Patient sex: F
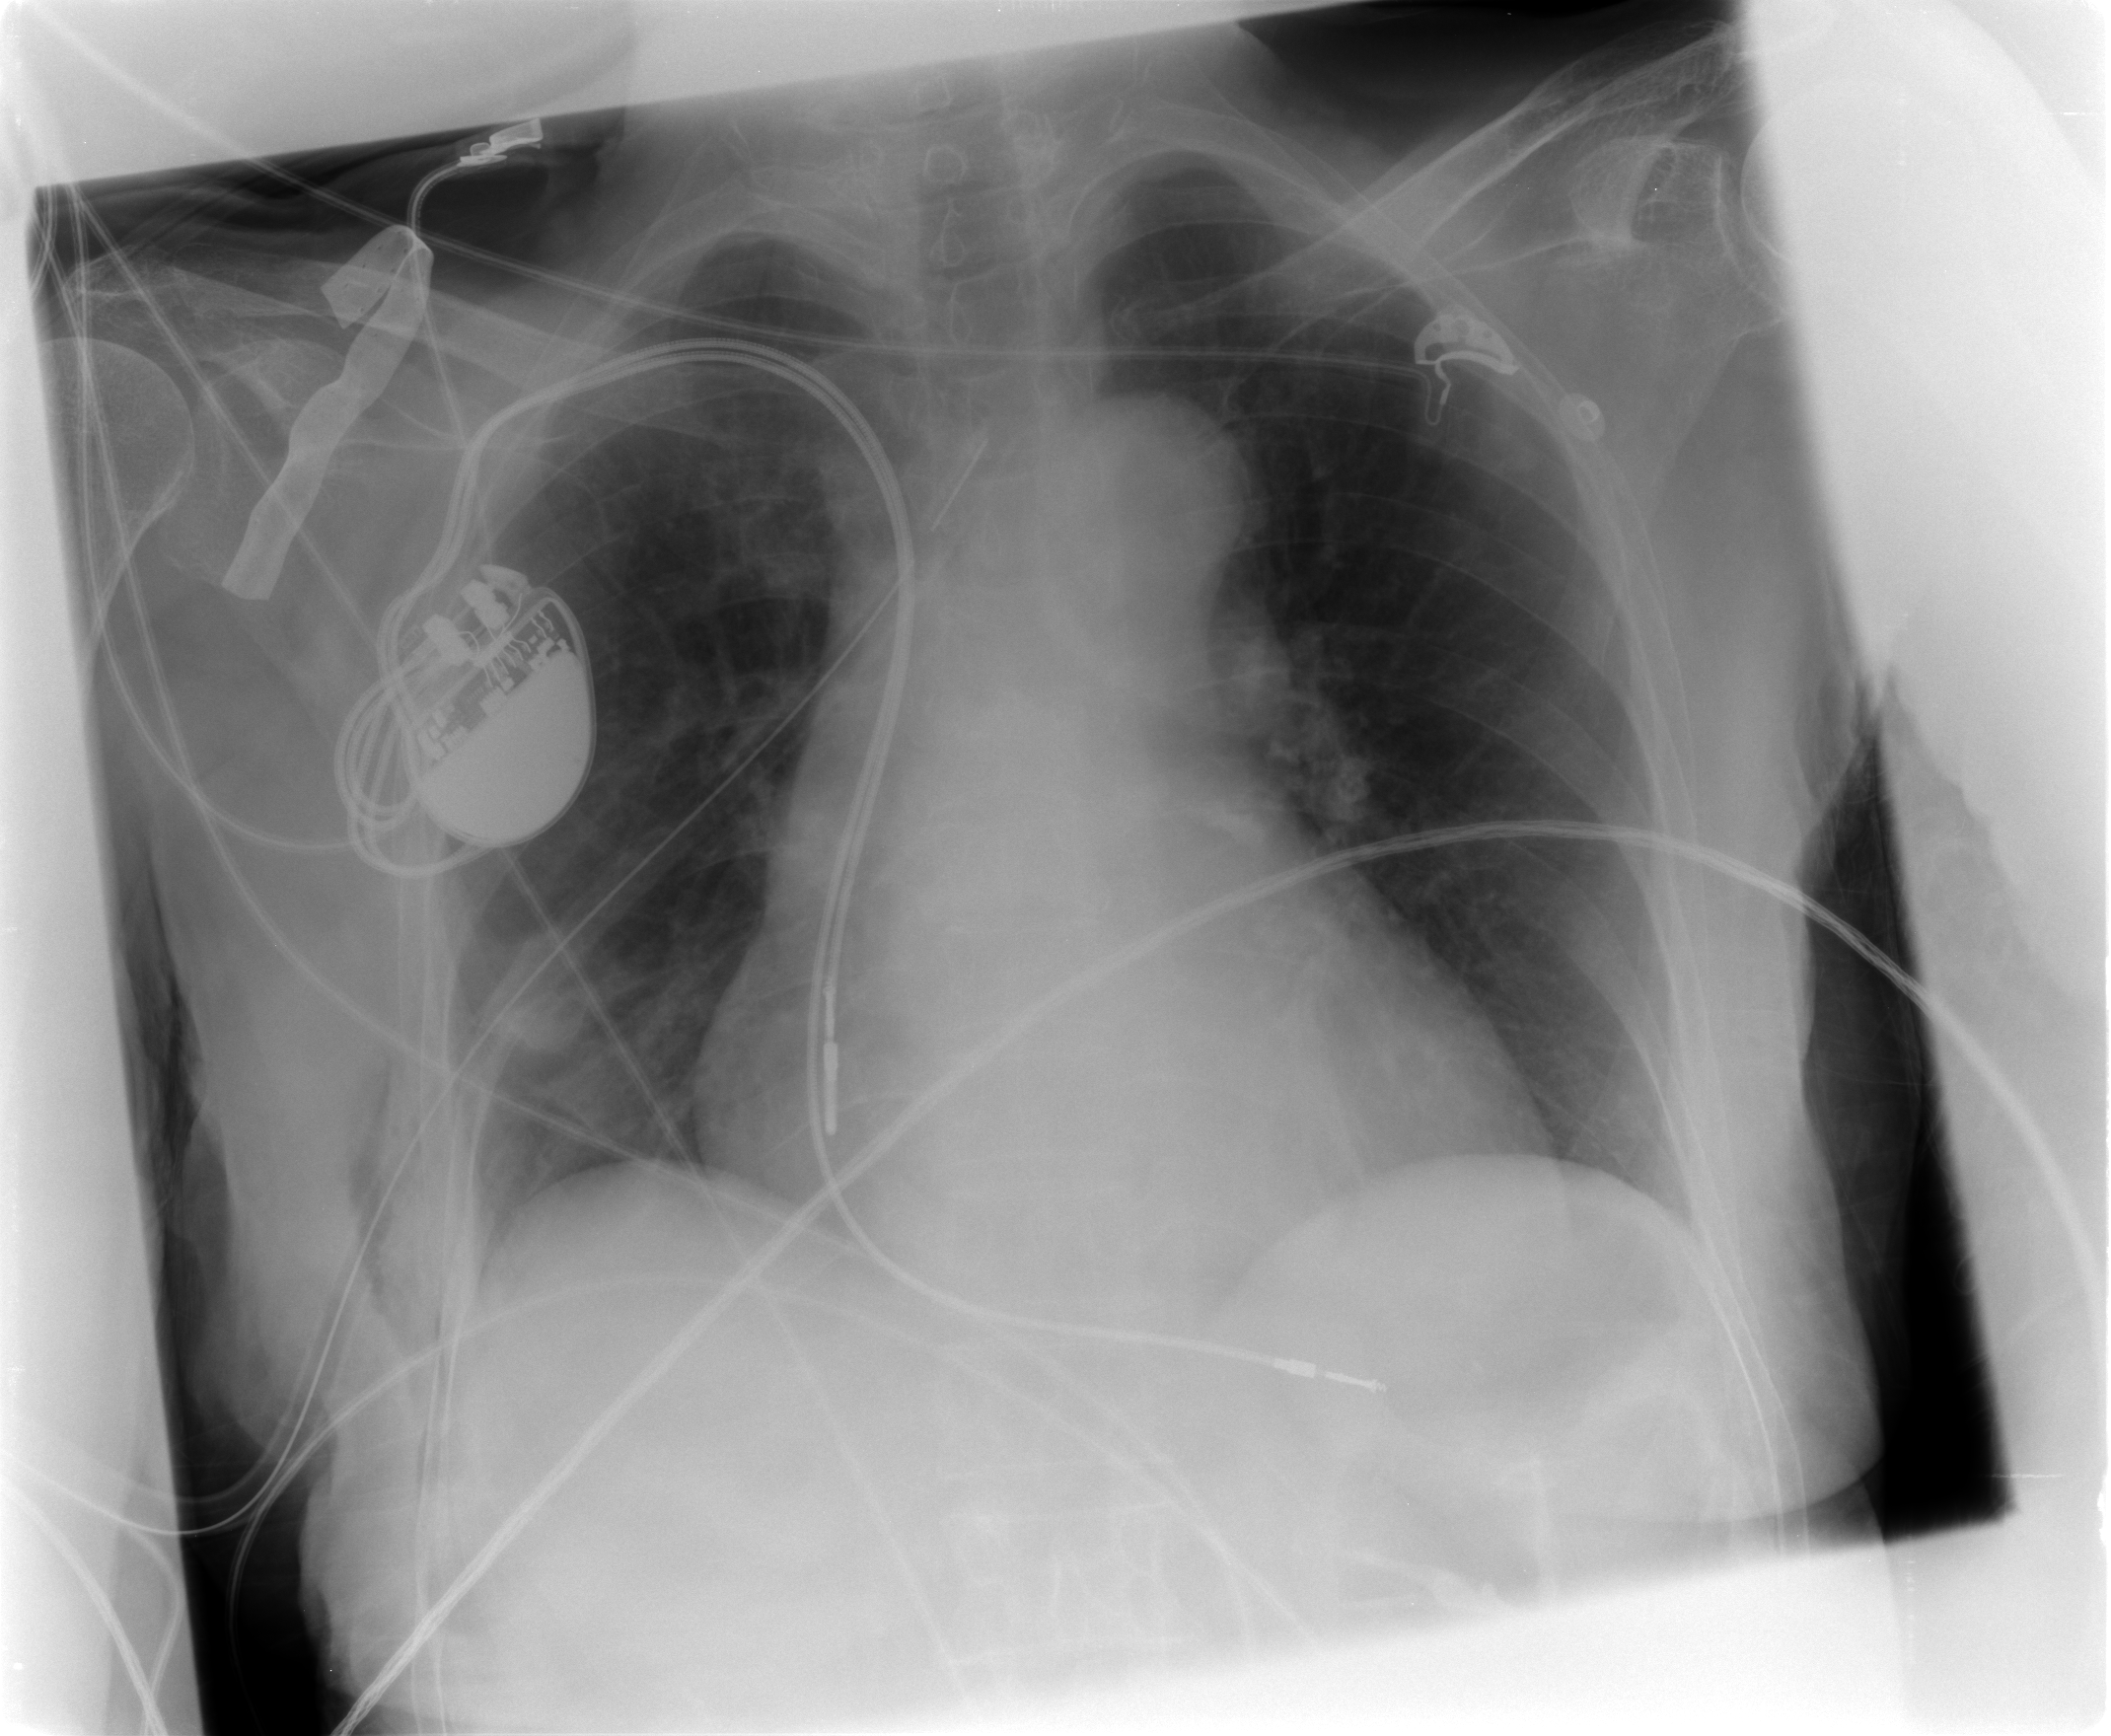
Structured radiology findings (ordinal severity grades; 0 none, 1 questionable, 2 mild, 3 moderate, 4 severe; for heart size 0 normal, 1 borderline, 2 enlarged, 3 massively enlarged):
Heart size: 2
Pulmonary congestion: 0
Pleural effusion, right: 0
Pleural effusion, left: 0
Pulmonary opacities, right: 0
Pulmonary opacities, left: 0
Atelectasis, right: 2
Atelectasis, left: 1